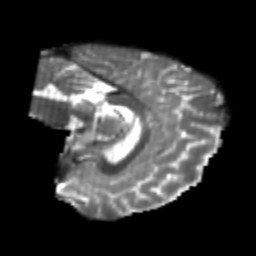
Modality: T2w
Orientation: sagittal
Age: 23
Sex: female
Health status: healthy
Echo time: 0.074 s